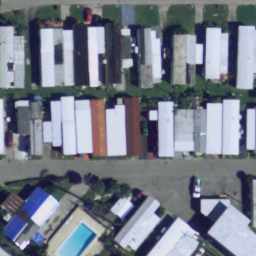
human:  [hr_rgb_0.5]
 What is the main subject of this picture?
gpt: mobile home park